Question: For debugging purposes I want to see all the tokens that exist in a Full Text Search virtual table in SQLite.
When I look at the database structure for my FTS table (named 'fts_table') I see the following:

But browsing the data in these tables doesn't show the the list of tokens (not that I can find, anyway).
How do I extract a simple list of tokens?
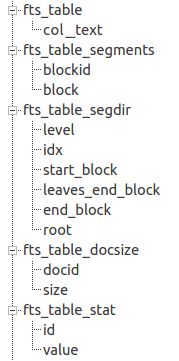
Answer: You can do this with <URL>, which gives direct access to the full text index.
Use the following SQLite commands:
'''
CREATE VIRTUAL TABLE search_terms USING fts4aux(fts_table);
SELECT term FROM search_terms WHERE col='*';
'''
Read the documentation for a better understanding of how this works, but basically the 'term' column stores the tokens and every instance of an asterisk (*) in the 'col' column is a unique term.
If you need to export this to a text file, you can do something <URL> from the command line:
'''
sqlite> .mode csv
sqlite> .output test.csv
sqlite> SELECT term FROM search_terms WHERE col='*';
sqlite> .output stdout
'''
See also:
- <URL>